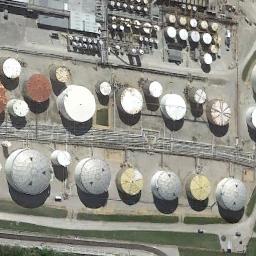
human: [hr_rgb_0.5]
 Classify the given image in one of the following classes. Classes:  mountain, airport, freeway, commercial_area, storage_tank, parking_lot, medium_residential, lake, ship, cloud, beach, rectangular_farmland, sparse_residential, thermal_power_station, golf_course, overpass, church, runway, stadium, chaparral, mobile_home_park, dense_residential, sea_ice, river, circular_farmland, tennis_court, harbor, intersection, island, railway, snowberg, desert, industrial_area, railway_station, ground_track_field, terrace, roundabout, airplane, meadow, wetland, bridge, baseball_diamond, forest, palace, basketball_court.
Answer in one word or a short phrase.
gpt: storage_tank